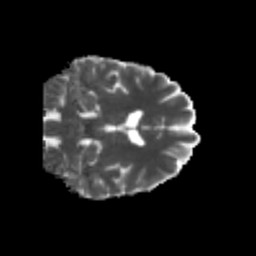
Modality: MD
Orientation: coronal
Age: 24
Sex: male
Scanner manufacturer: siemens
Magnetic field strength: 3 T
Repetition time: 3.5 s
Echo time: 0.113 s